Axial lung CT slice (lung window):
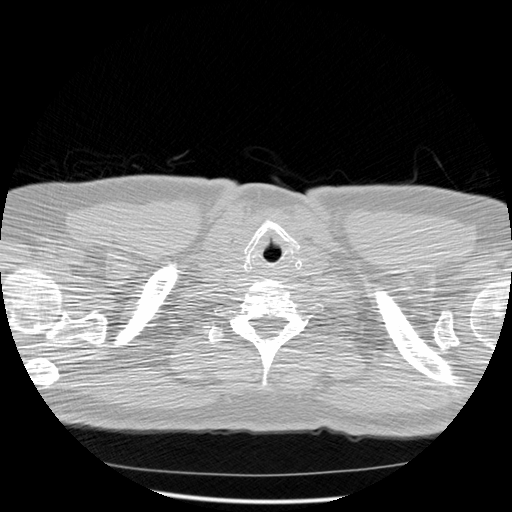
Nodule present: no